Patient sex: F
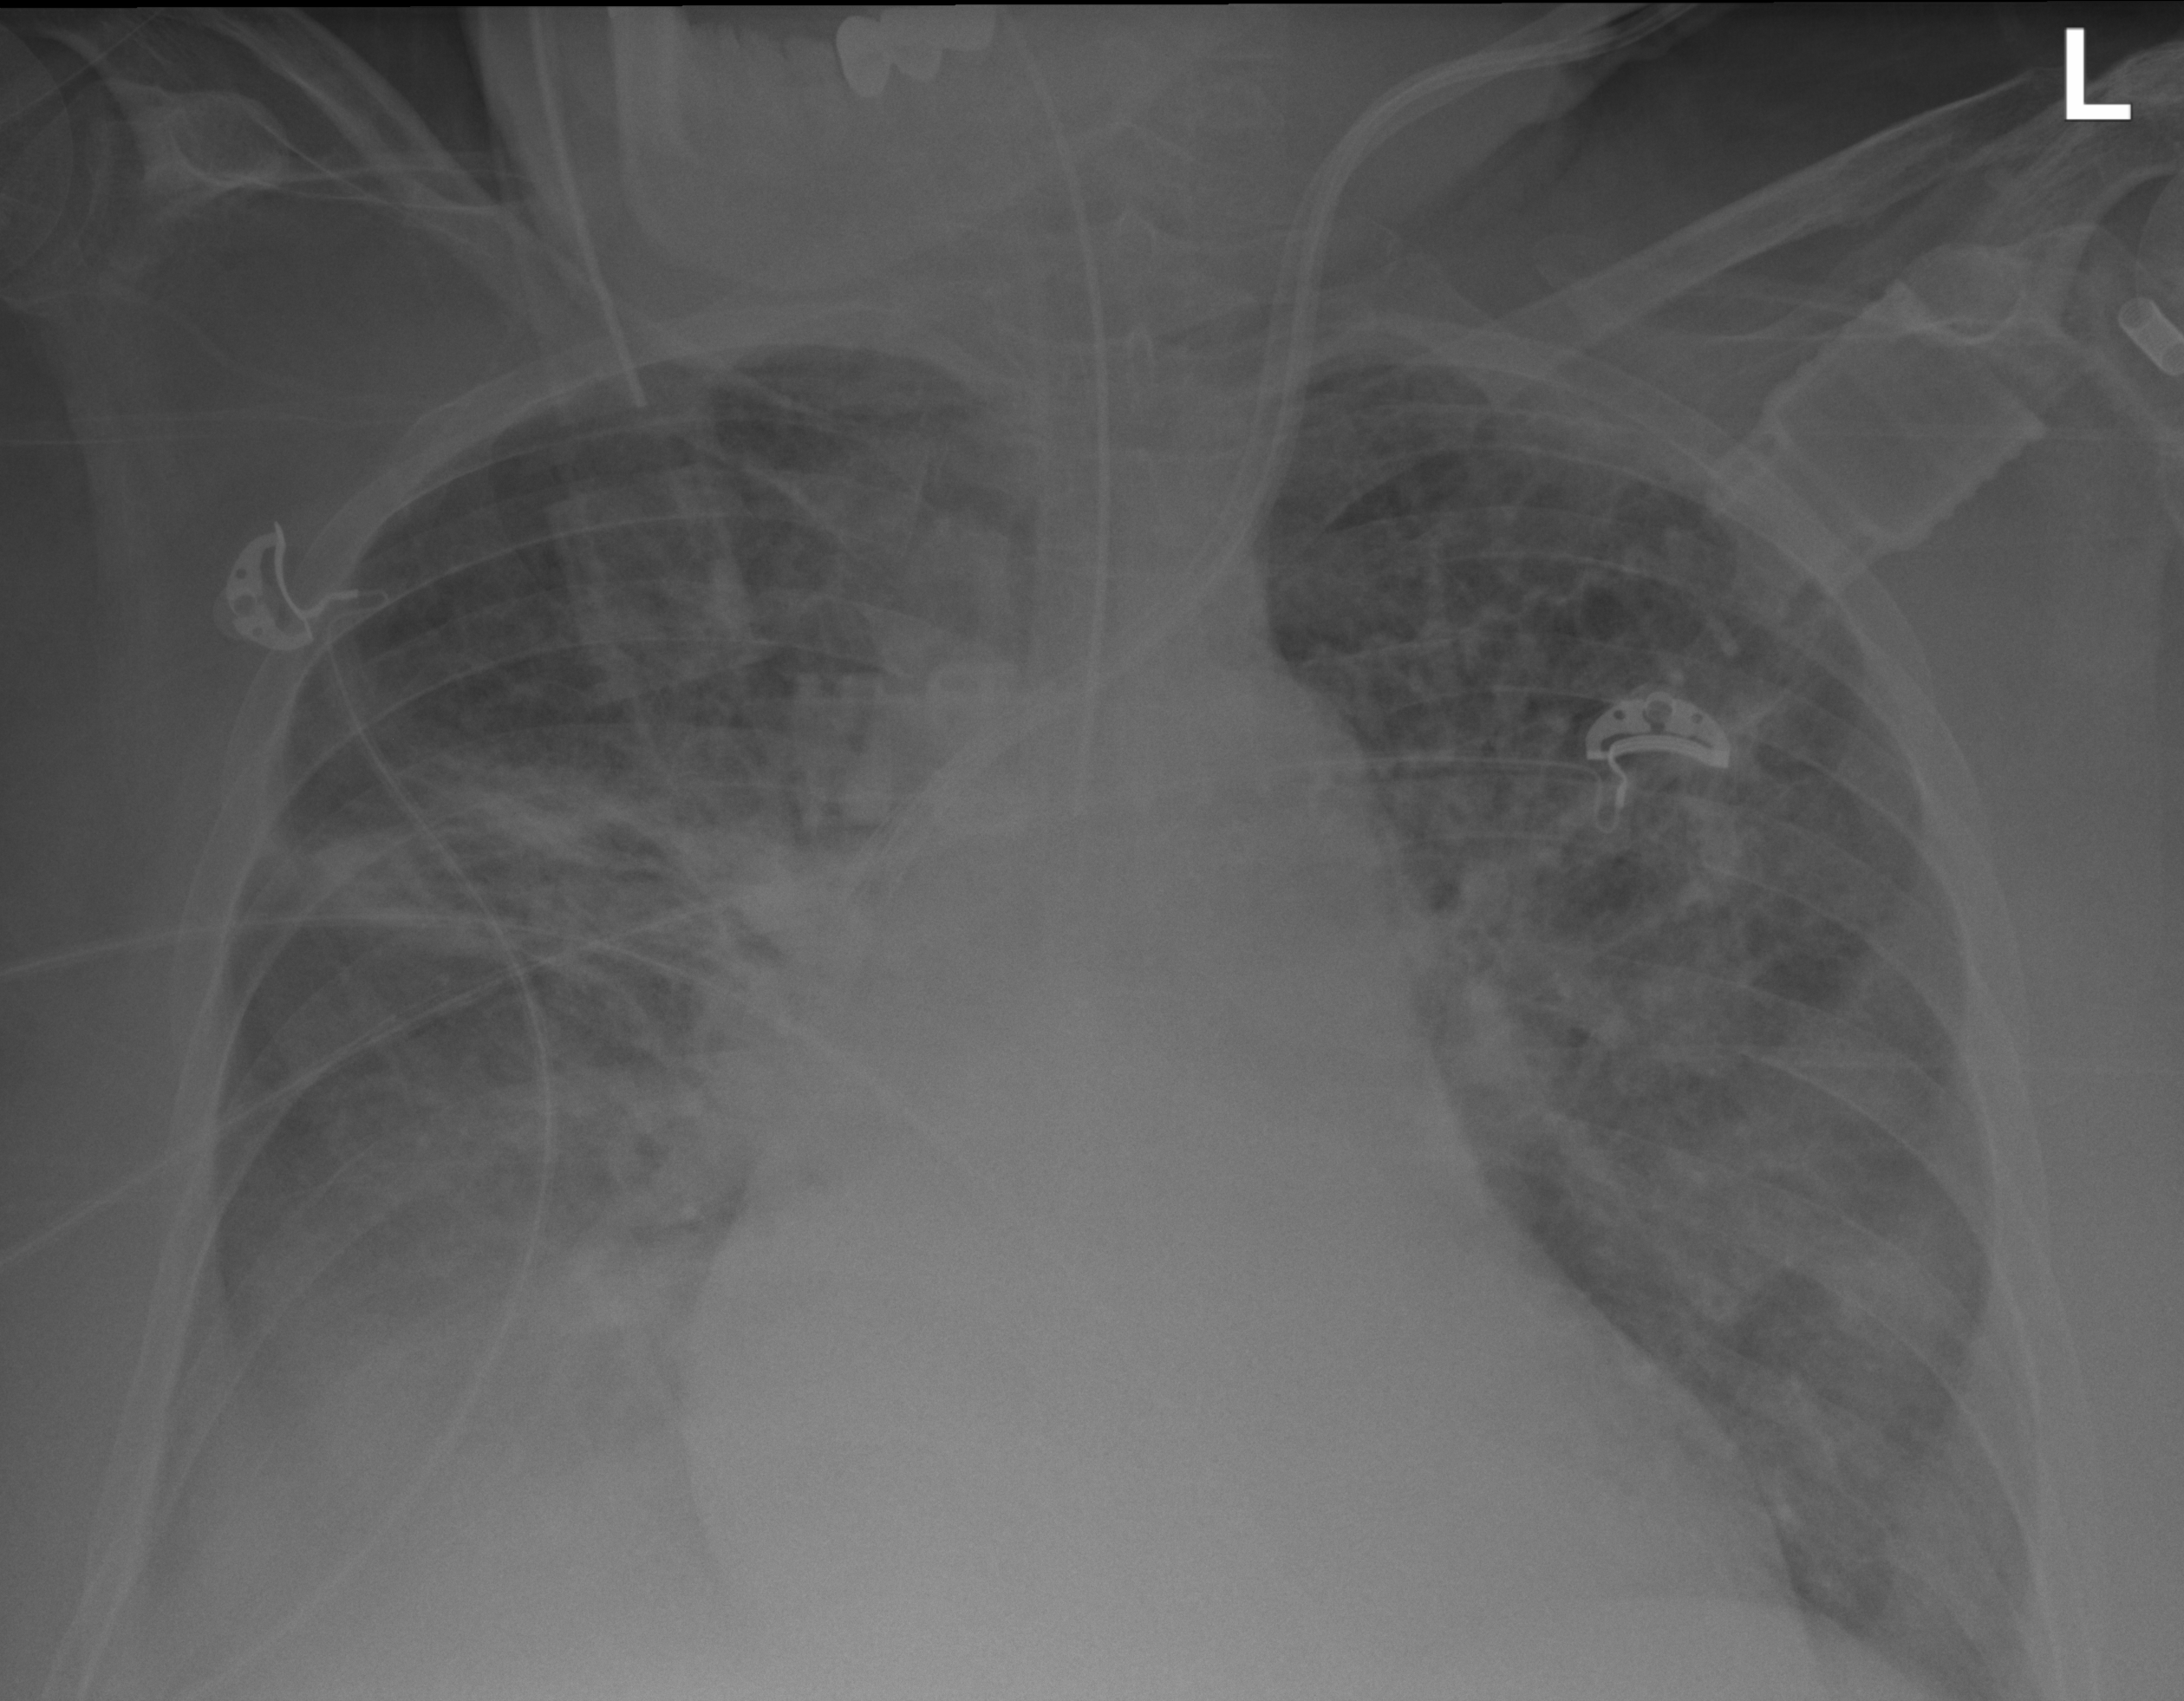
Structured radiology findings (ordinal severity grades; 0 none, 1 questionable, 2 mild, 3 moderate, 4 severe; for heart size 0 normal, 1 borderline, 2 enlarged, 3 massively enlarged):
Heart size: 2
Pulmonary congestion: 2
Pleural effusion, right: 3
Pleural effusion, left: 0
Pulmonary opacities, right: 3
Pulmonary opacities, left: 2
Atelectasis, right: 3
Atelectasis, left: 2